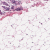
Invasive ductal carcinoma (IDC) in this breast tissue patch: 0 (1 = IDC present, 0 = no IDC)